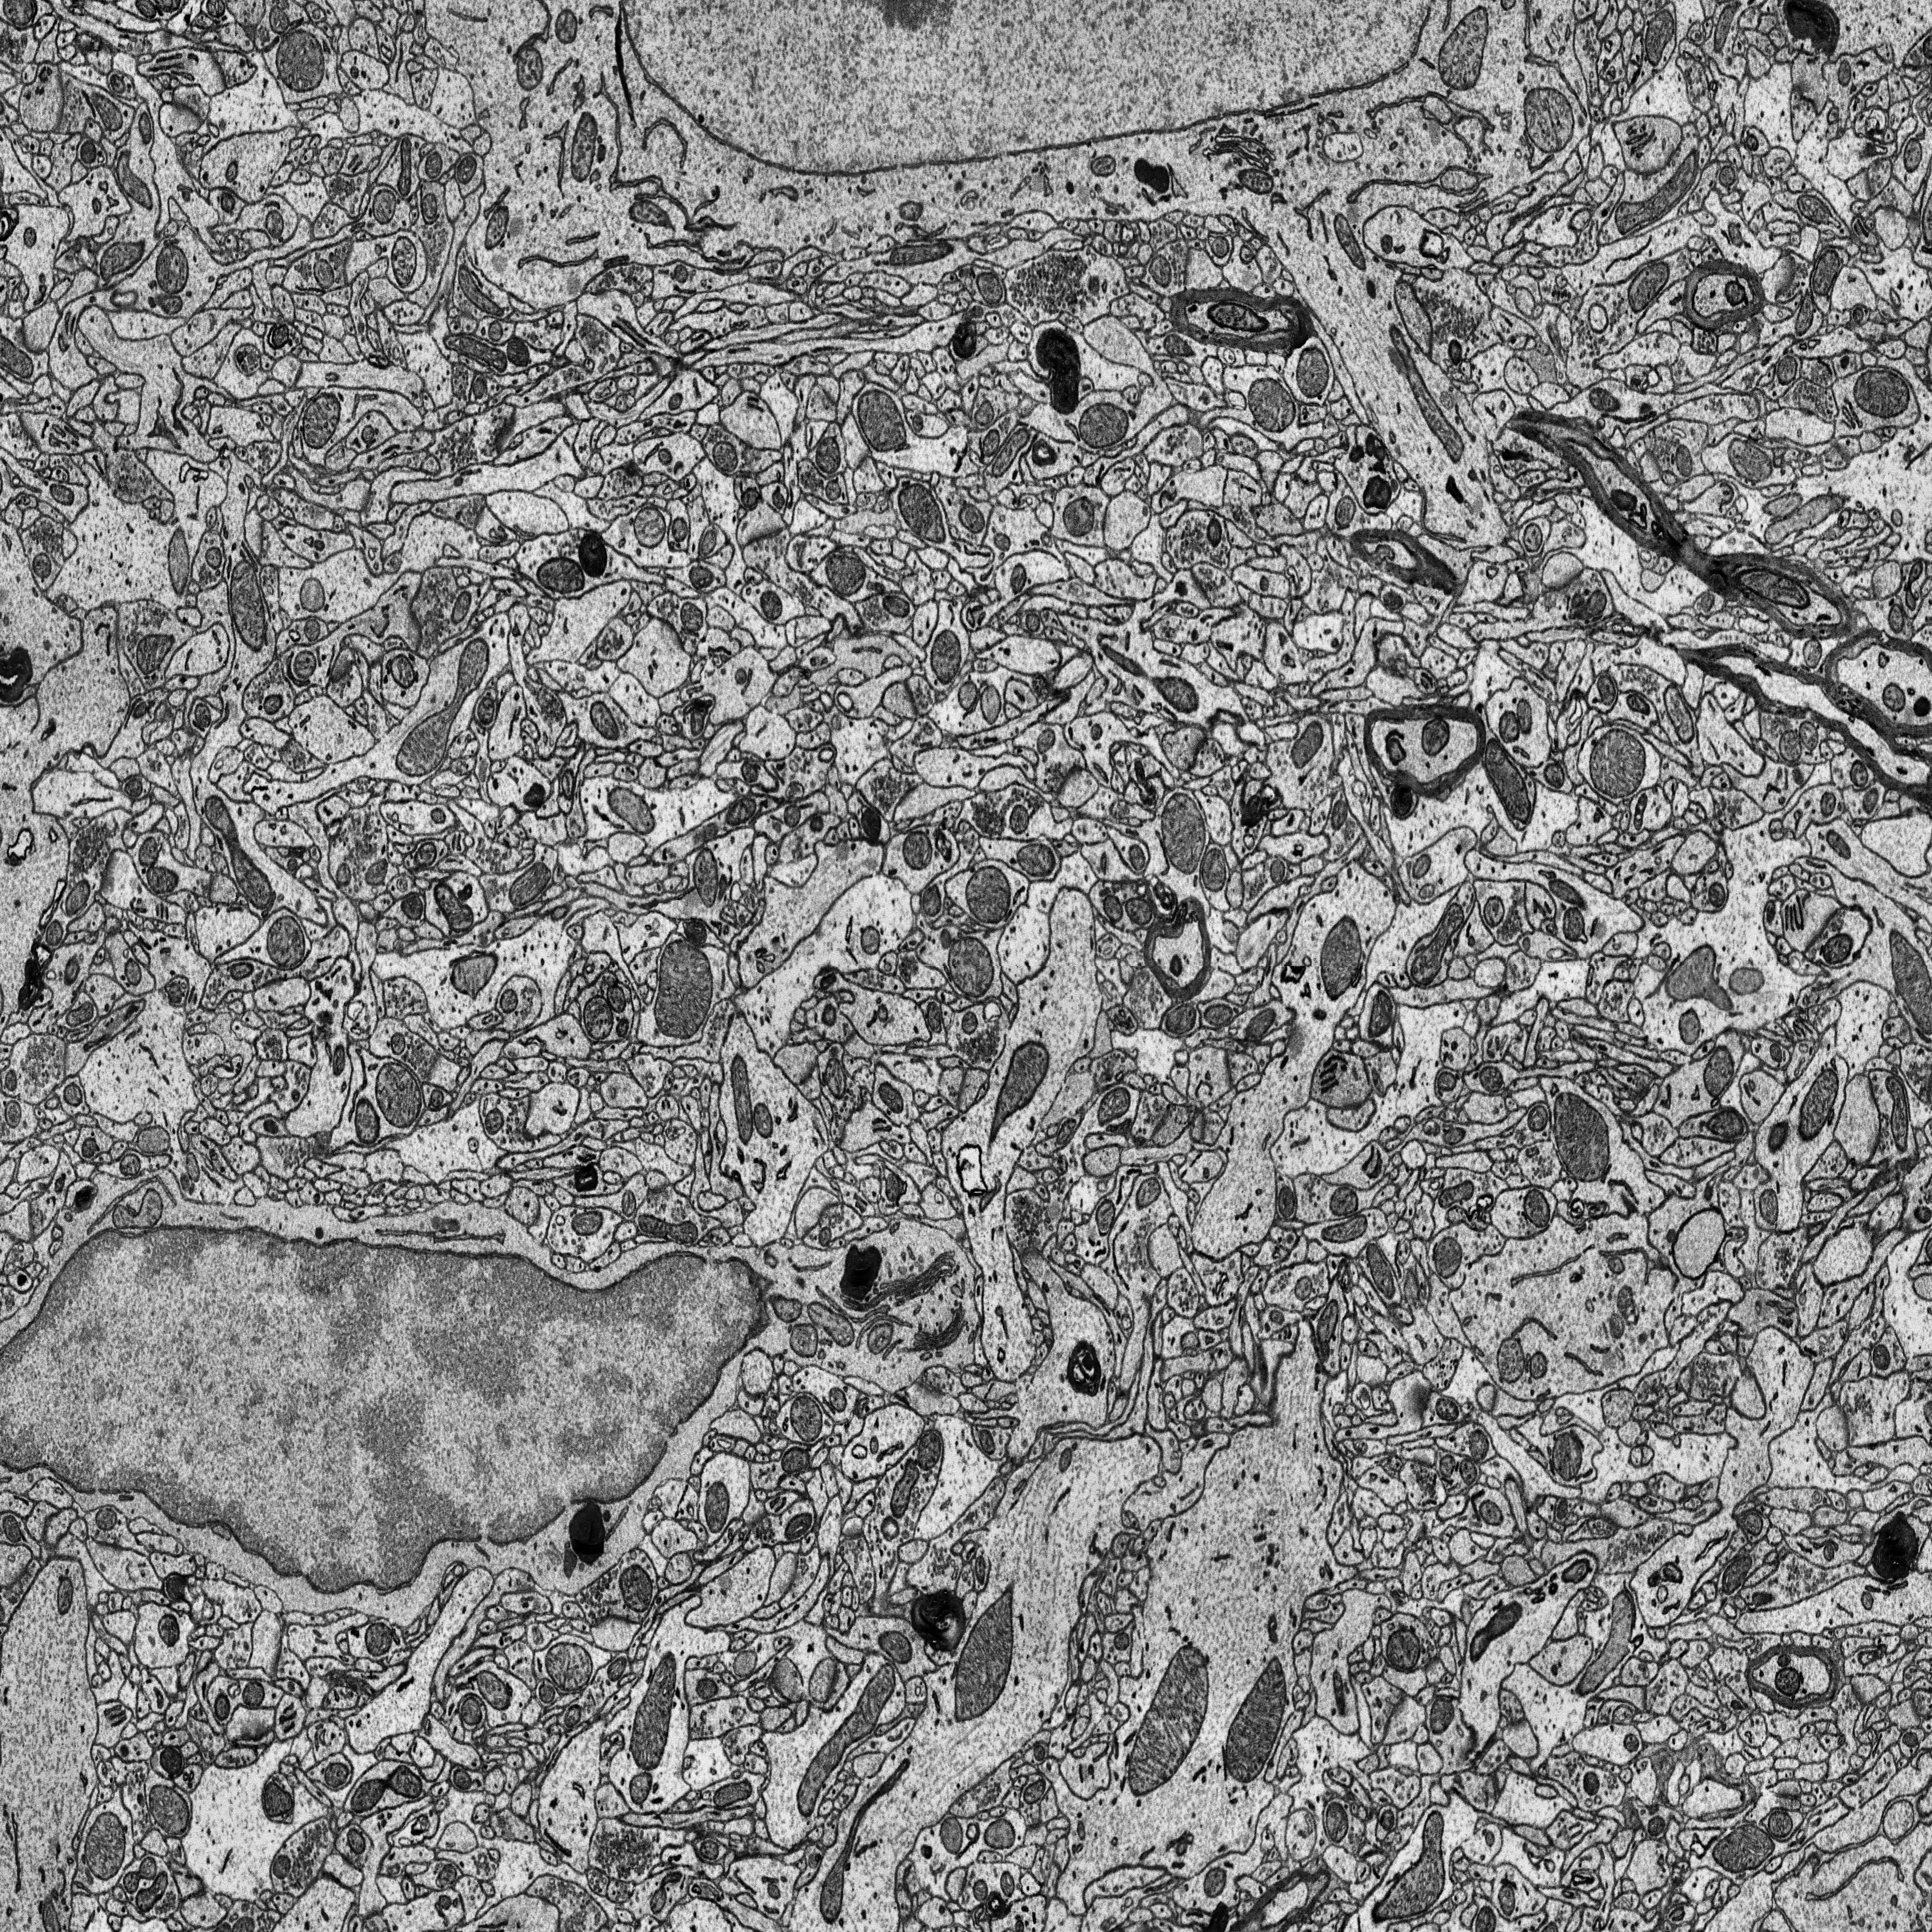
Electron microscopy slice of rat cortex tissue
Slice depth (z): 19
Mitochondria instances in slice: 413